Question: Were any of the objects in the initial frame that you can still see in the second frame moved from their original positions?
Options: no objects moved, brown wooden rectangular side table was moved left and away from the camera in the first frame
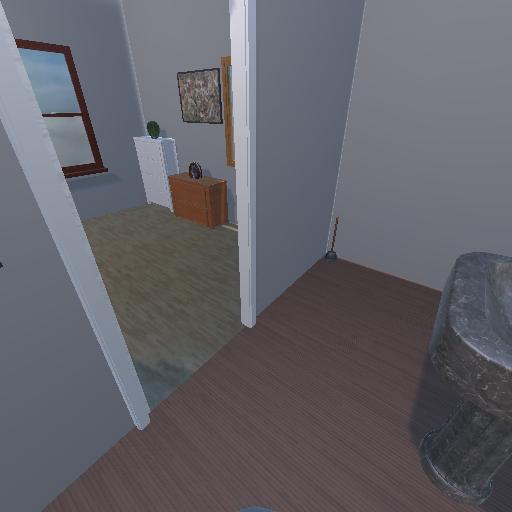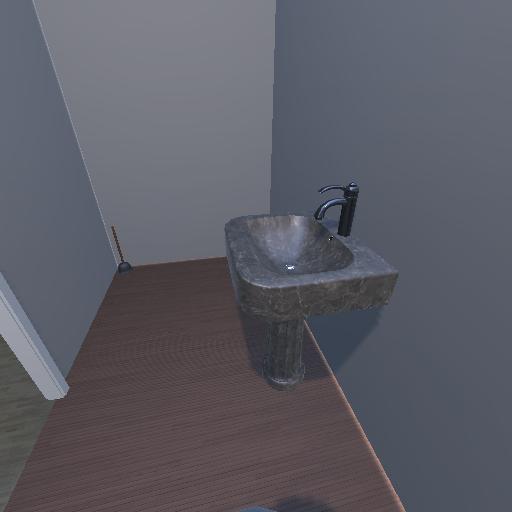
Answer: no objects moved